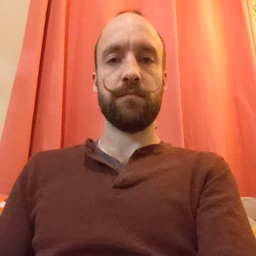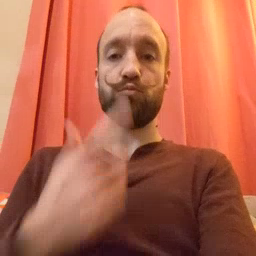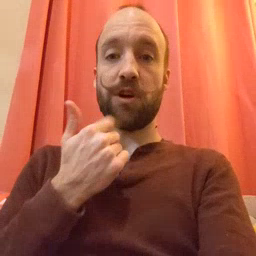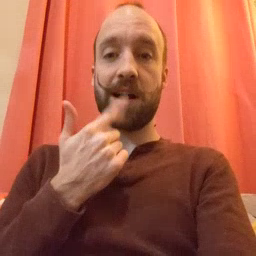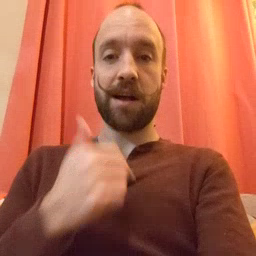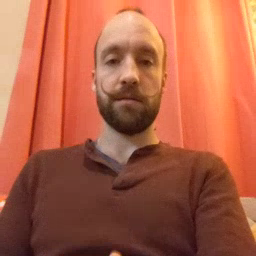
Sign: red